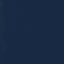
Land use / land cover class: SeaLake